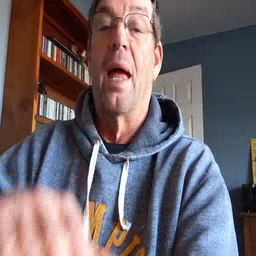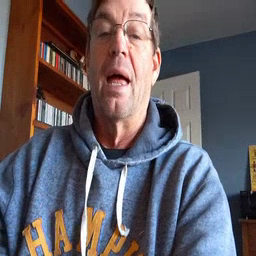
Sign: bad